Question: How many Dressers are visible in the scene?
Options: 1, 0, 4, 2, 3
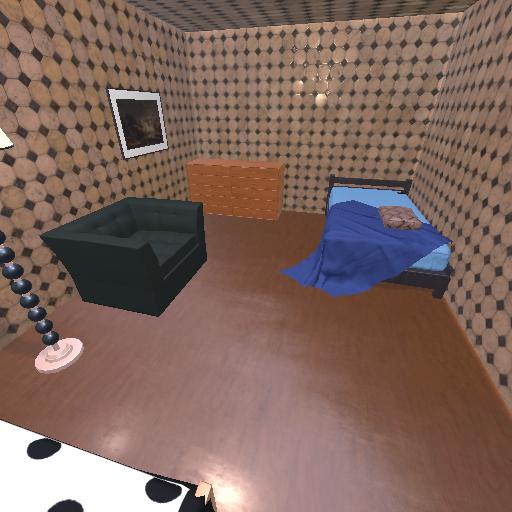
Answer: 1